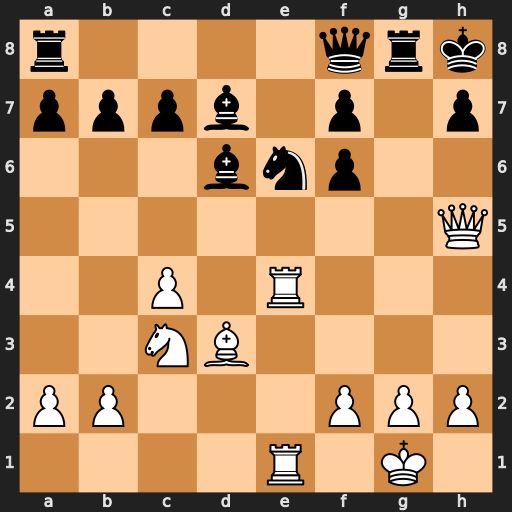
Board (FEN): r4qrk/pppb1p1p/3bnp2/7Q/2P1R3/2NB4/PP3PPP/4R1K1
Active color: w
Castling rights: -
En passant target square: -
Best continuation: Qxh7+ Kxh7 Rh4+ Kg7 Rh7#